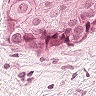
Metastatic tissue present: yes